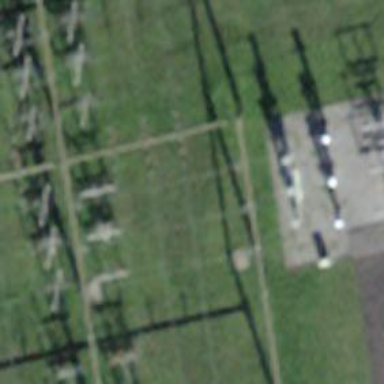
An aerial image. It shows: Power line is depicted.